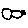
Label: fish